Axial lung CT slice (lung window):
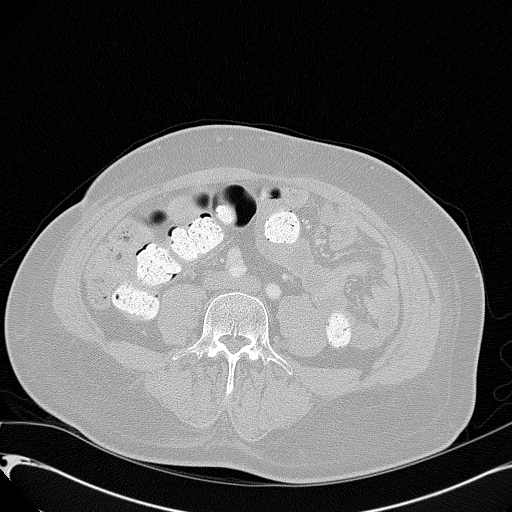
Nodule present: no